Question: I have to build a list that combines processes and countries.
I have 114 processes and 55 countries.
I have to build the list like this:
- - -
Example:

I am thinking about this code:
'''
Sub Copydata()
Dim i As Long
Dim y As Long
Dim sht As Worksheet
Dim lastrow As Long
Set sht = ThisWorkbook.Sheets("Sheet2")
lastrow = sht.Cells(sht.Rows.Count, "A").End(x1Up).Row
Worksheets("Sheet2").Activate
Dim A
For i = 1 To lastrow
For y = 1 To 55
Sheet3.Cells(y, 1) = Sheet2.Cells(i, 1)
Next y
Next i
End Sub
'''
This should add to Sheet 3, 55 times process 1 then move to process 2 etc. (I can handle the country part, afterwards.)
I get
> runtime error 1004
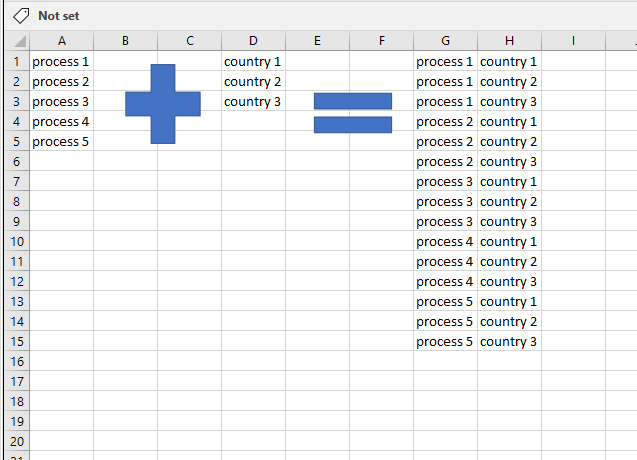
Answer: There are a few issues with your code. The one that is causing your runtime error is a typo of the vba const 'xlUp' which you have as 'x1Up' (the number 1 instead of the letter l).
In addition, you can clean things up a bit by using your variables more consistently. Grab references to your sheets either through the Workbook or though the sheet code names. In your code you do both. I also like to see more explicit value assignment on the Cells objects. Instead of setting the cells equal to each other, set the 'Cell.Value'. Here's the slight modifications that I suggest:
EDIT:
I've updated the code to do what you are describing in your comment.
'''
Sub Copydata()
Dim i As Long
Dim y As Long
Dim sht2 As Worksheet
Dim sht3 As Worksheet
Dim lastrow As Long
Set sht2 = ThisWorkbook.Sheets("Sheet2")
Set sht3 = ThisWorkbook.Sheets("Sheet3")
lastrow = sht2.Cells(sht2.Rows.Count, "A").End(xlUp).Row
y = 1
For i = 1 To lastrow
For y = y To y + 54
sht3.Cells(y, 1).Value = sht2.Cells(i, 1).Value
Next y
Next i
End Sub
'''